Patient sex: M
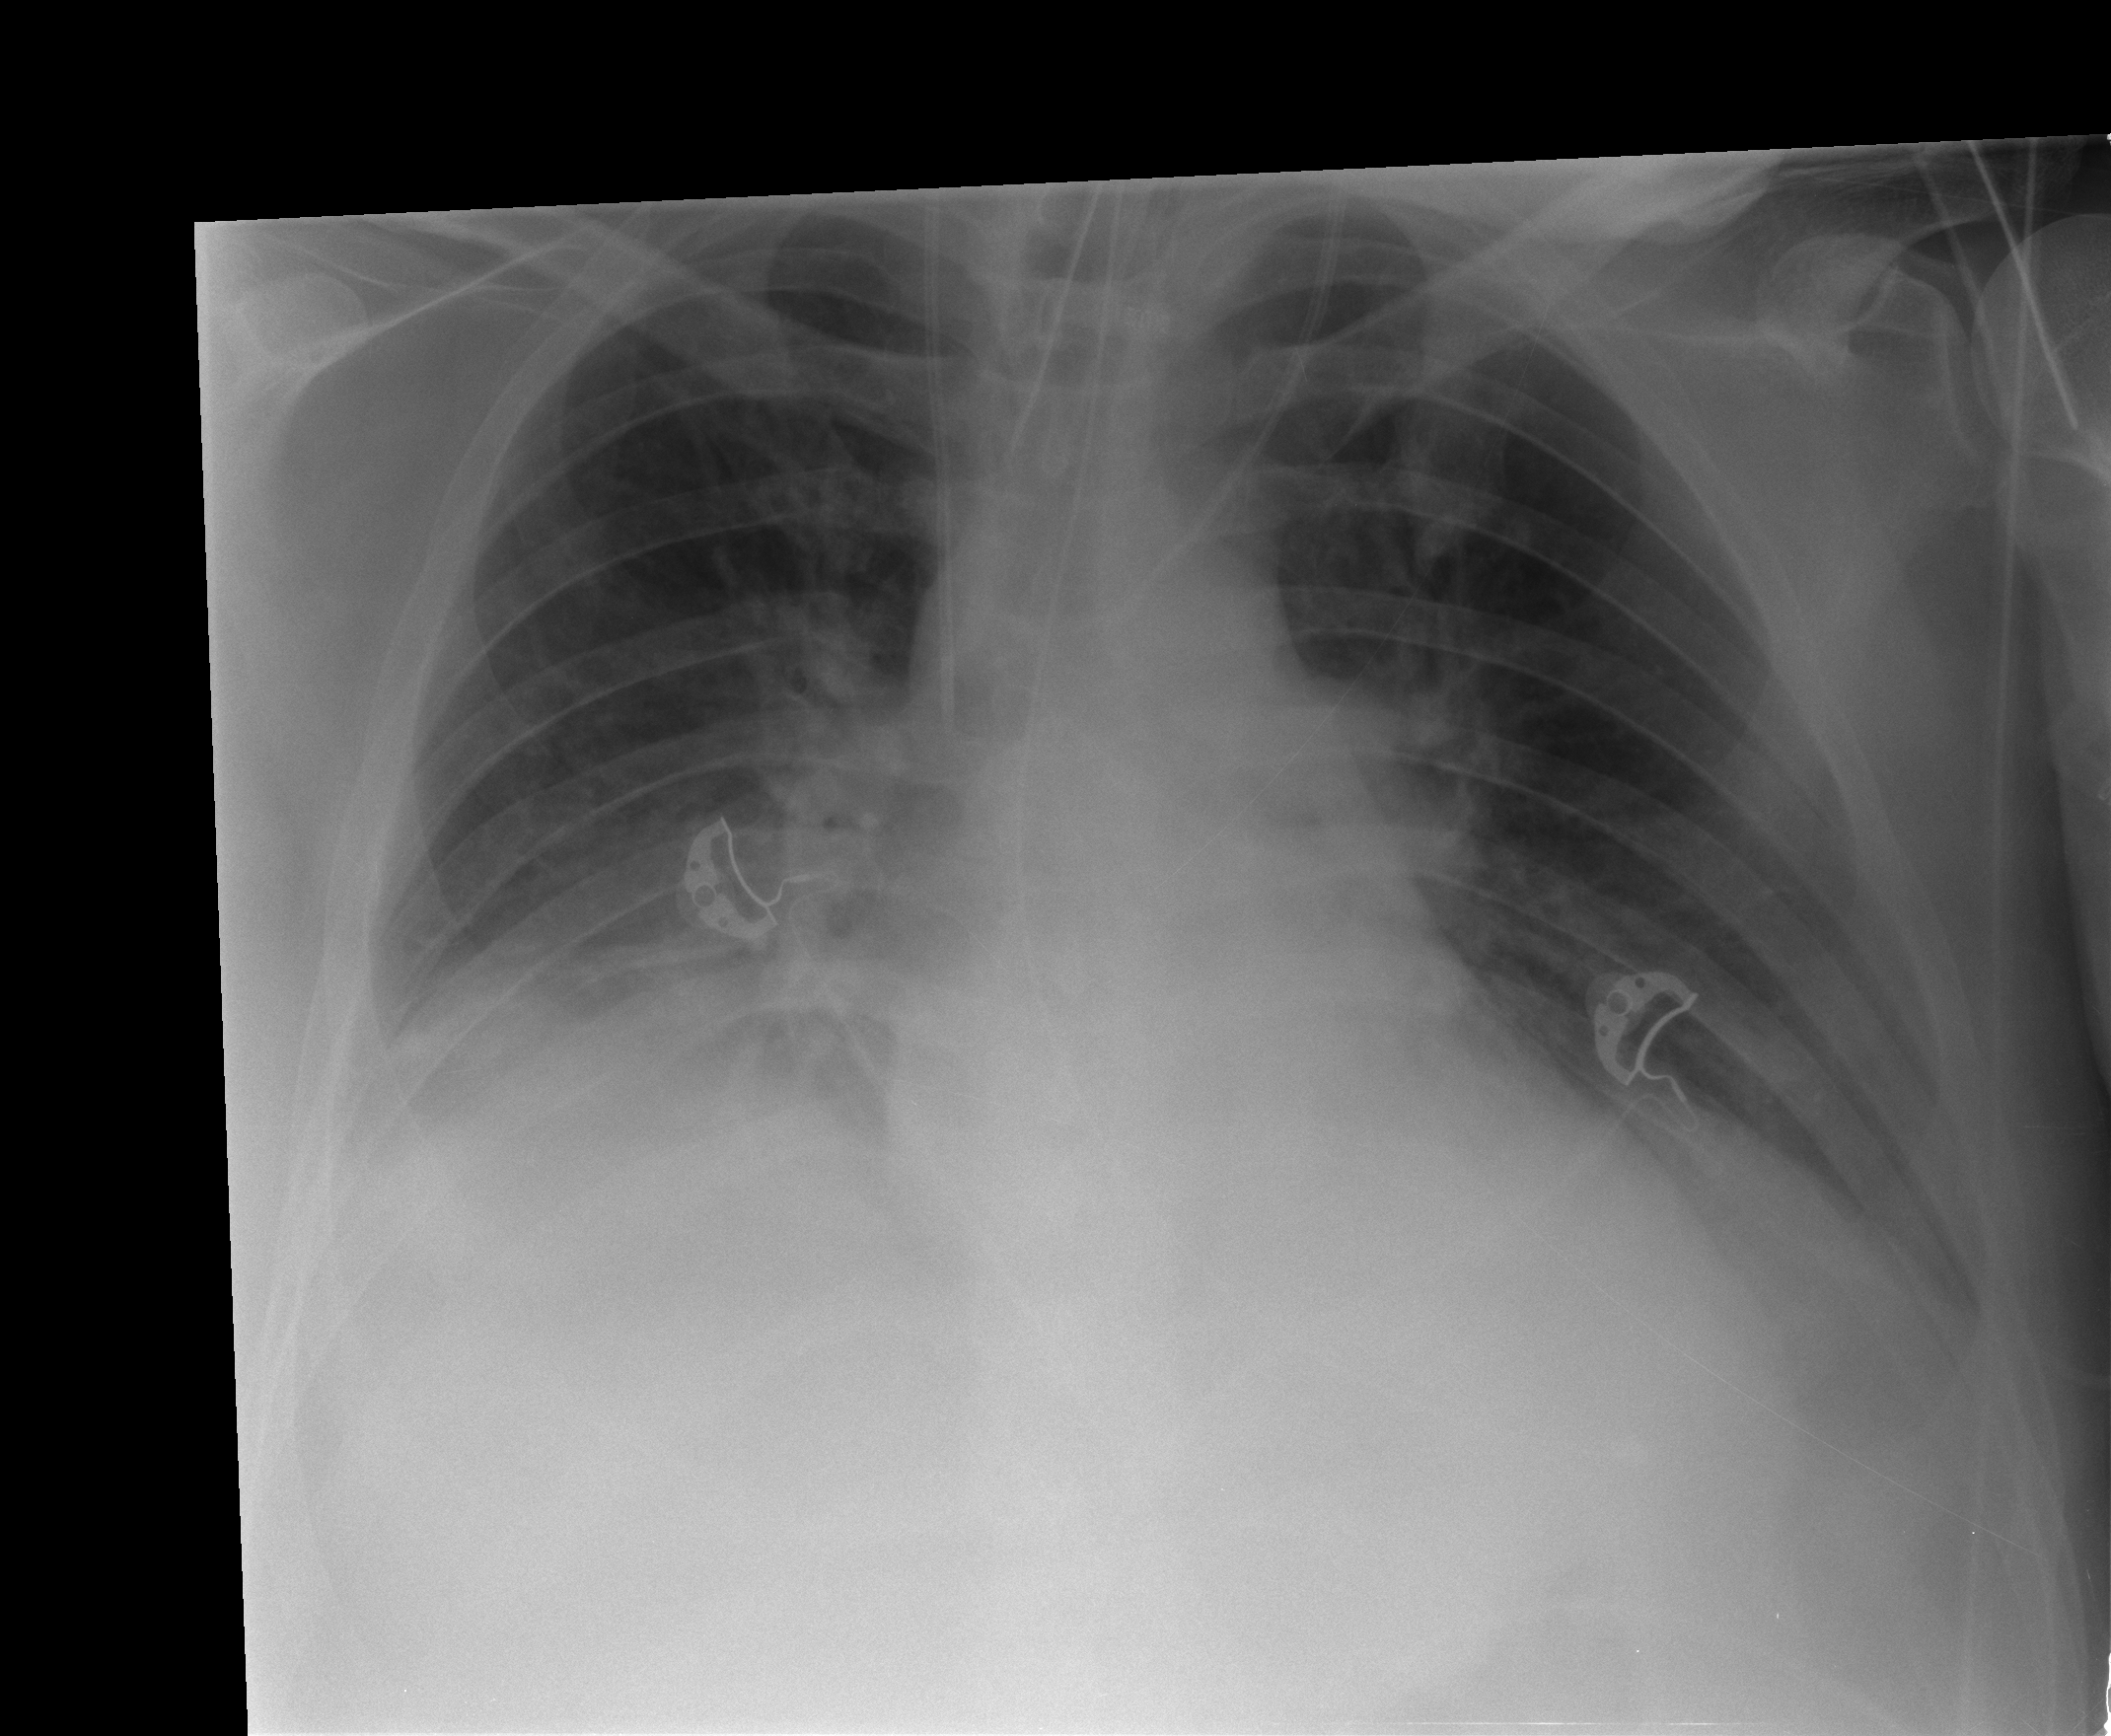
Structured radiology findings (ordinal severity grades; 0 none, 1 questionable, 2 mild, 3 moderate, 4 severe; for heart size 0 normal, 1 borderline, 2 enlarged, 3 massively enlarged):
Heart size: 2
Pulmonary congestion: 2
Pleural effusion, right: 2
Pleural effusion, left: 2
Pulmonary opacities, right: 0
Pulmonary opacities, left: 0
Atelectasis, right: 0
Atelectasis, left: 2